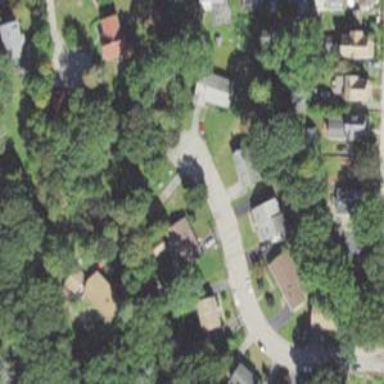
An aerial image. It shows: Residential driveway.